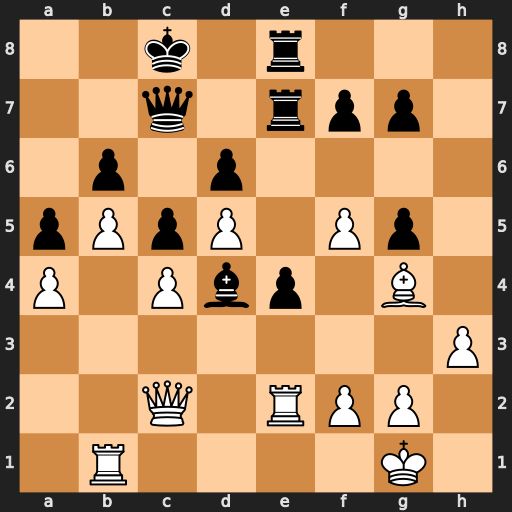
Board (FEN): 2k1r3/2q1rpp1/1p1p4/pPpP1Pp1/P1Pbp1B1/7P/2Q1RPP1/1R4K1
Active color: w
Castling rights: -
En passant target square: -
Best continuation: f6+ Kb8 fxe7